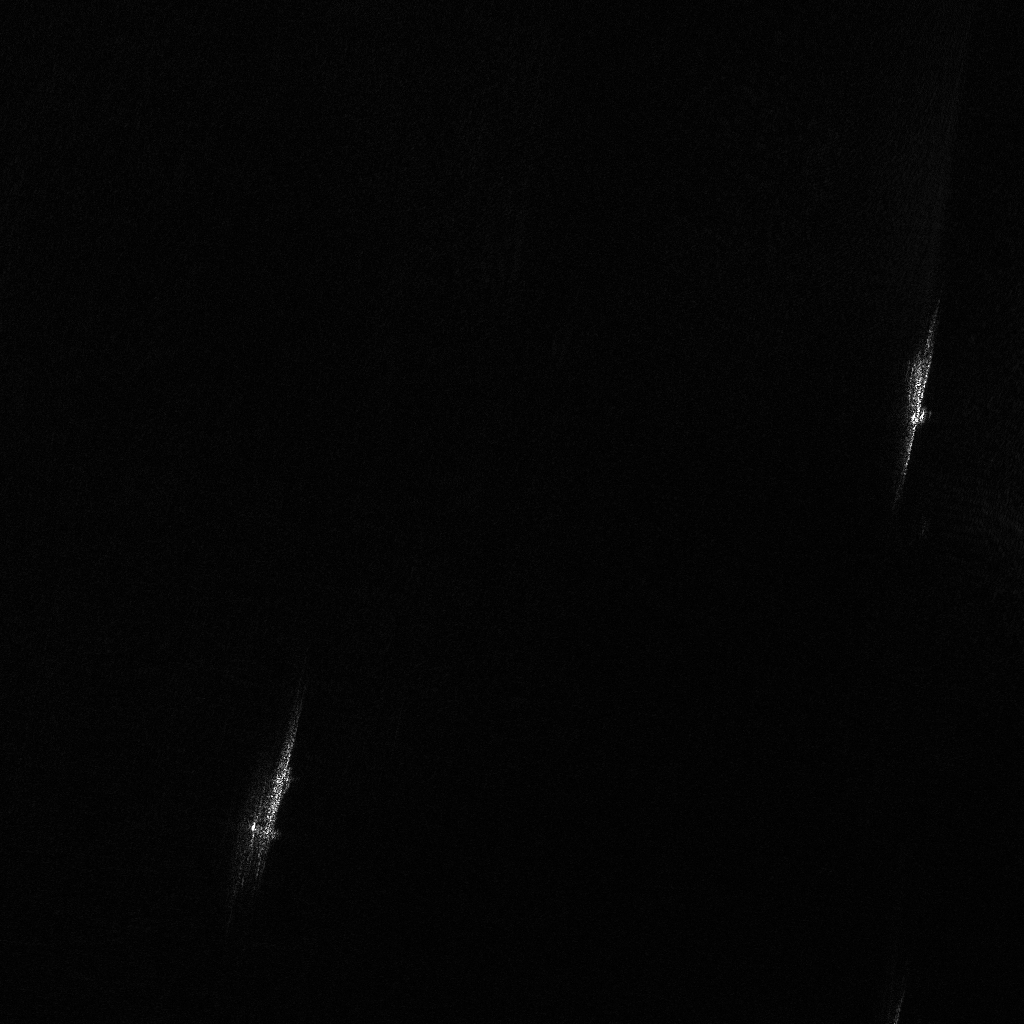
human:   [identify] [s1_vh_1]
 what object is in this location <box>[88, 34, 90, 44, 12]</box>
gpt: <ref>1 small cell-container at the right</ref>

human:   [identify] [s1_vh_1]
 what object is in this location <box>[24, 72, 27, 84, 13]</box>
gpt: <ref>1 medium cell-container at the bottom left</ref>